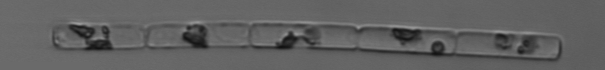
Label: Guinardia_delicatula